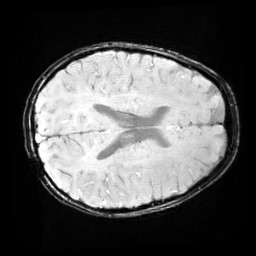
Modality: SWI
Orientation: axial
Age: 11
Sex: female
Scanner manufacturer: siemens
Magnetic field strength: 3 T
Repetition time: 0.027 s
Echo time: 0.02 s